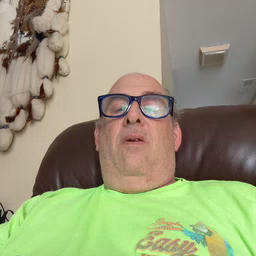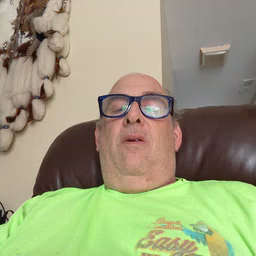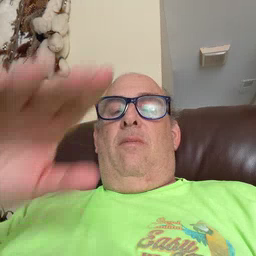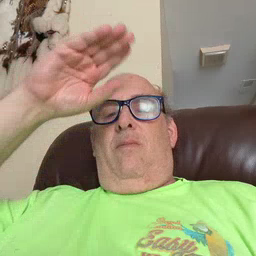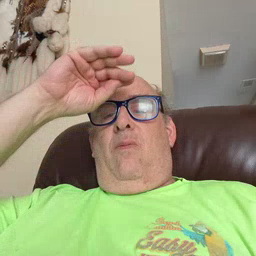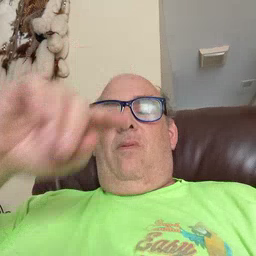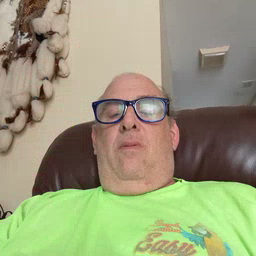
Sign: boy